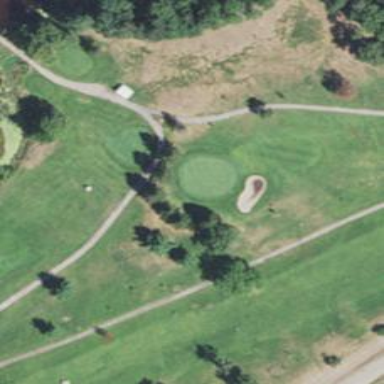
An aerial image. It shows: Golf hole.